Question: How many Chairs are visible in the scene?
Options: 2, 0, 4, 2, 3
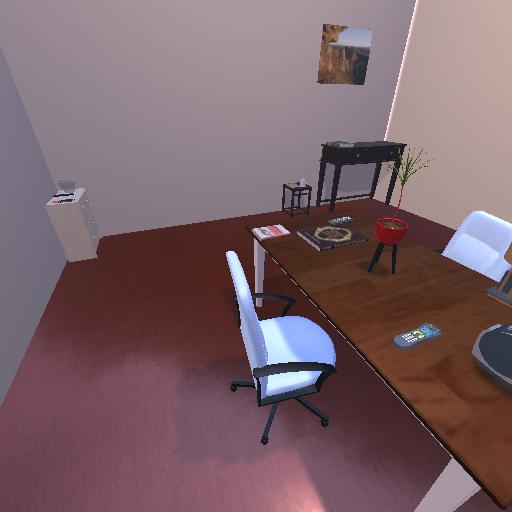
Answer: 2